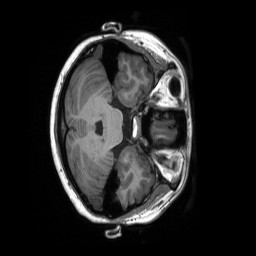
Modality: T1w
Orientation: axial
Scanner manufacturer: siemens
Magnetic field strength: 3 T
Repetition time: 2.3 s
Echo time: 0.00232 s